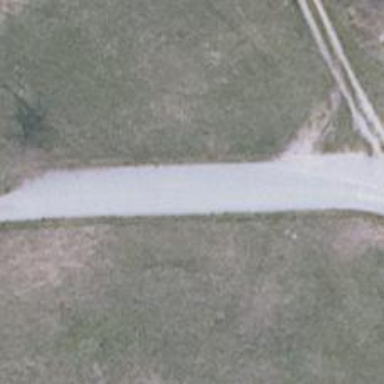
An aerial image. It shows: Passing place on the road.